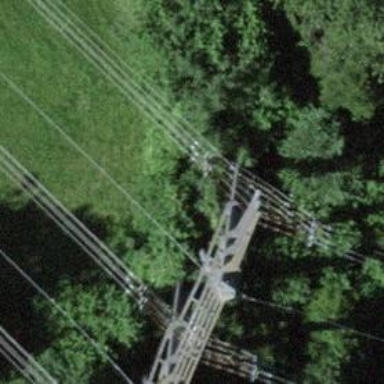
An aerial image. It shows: Three power lines with cables.